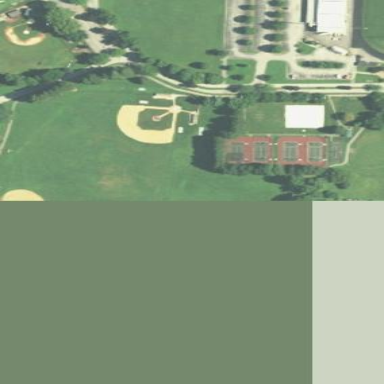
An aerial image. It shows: Baseball pitch for leisure and sports activities.